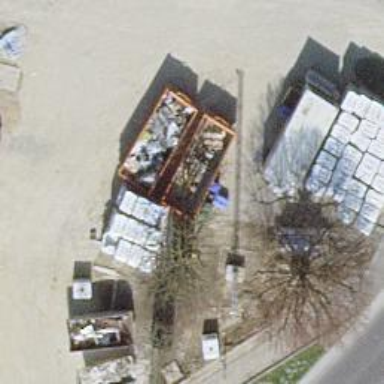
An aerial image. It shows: Trash and recycling waste.